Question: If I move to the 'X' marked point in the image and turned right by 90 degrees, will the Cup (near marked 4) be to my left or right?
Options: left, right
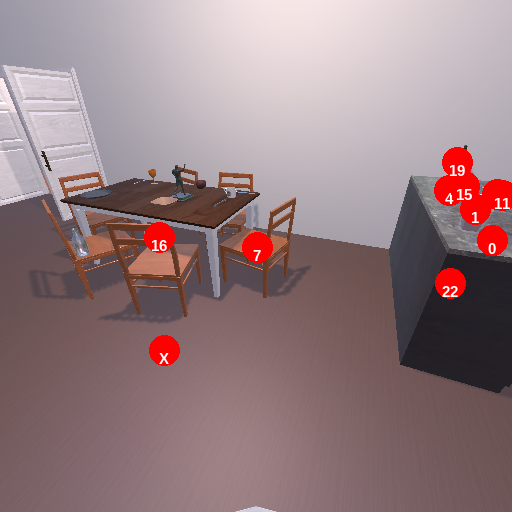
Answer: left